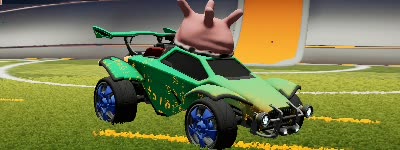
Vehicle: octane